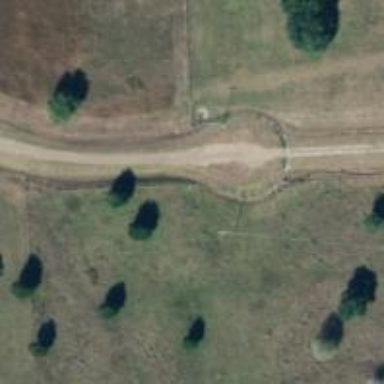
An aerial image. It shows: Turning circle on the road.